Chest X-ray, PA view. Patient: 50 years old, sex M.
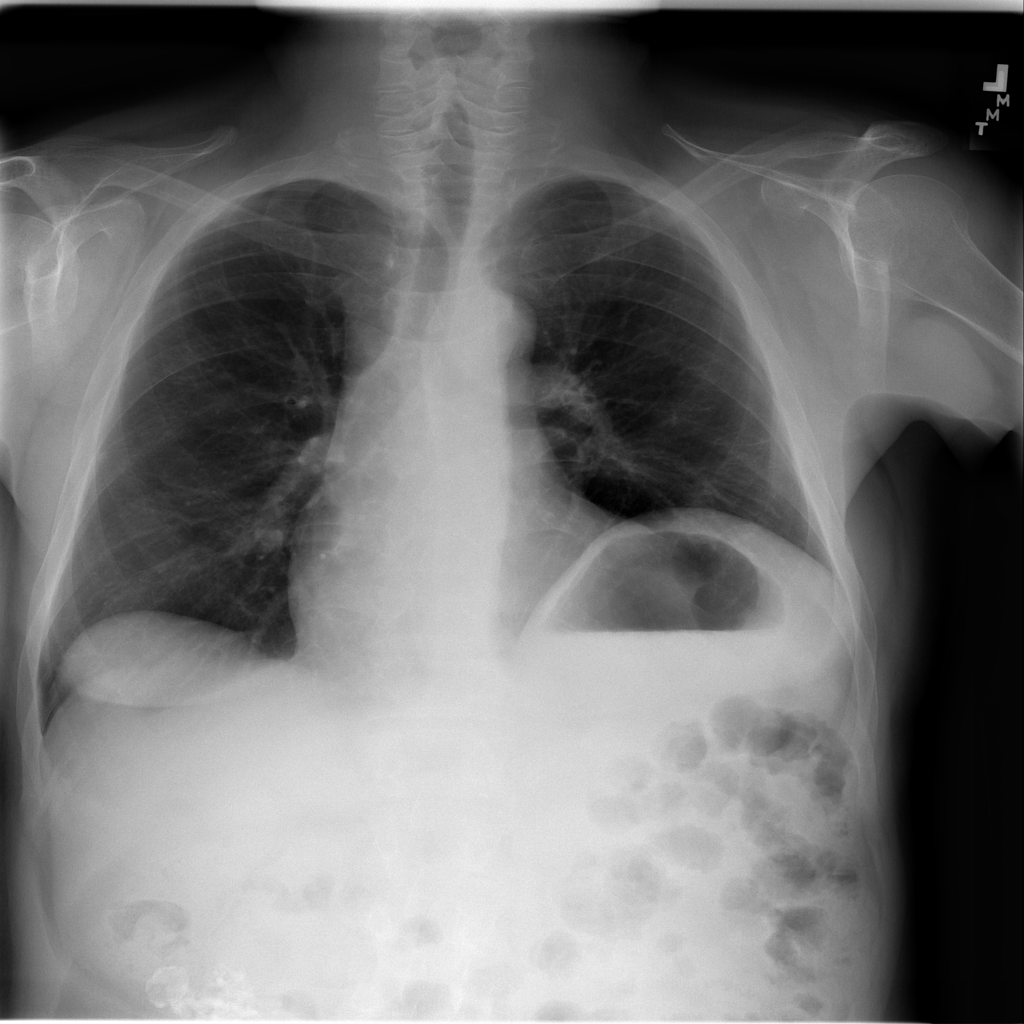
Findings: No Finding